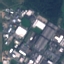
Land use / land cover: Industrial